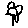
Label: flower